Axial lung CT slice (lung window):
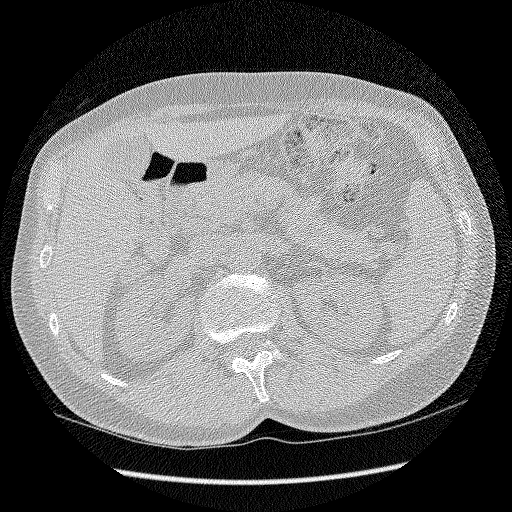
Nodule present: no